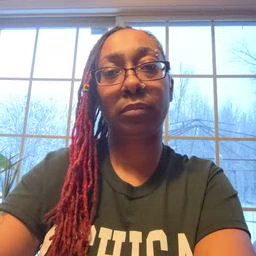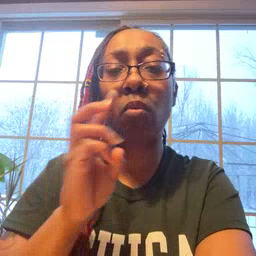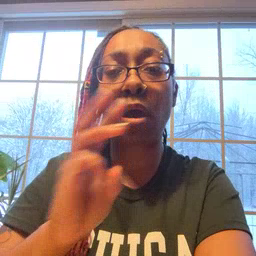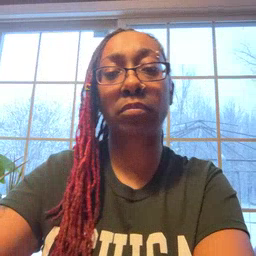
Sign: water